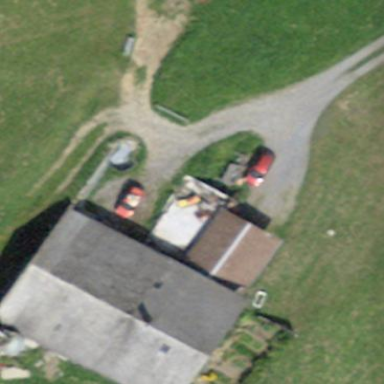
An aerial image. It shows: Farm building.